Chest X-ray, AP view. Patient: 46 years old, sex M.
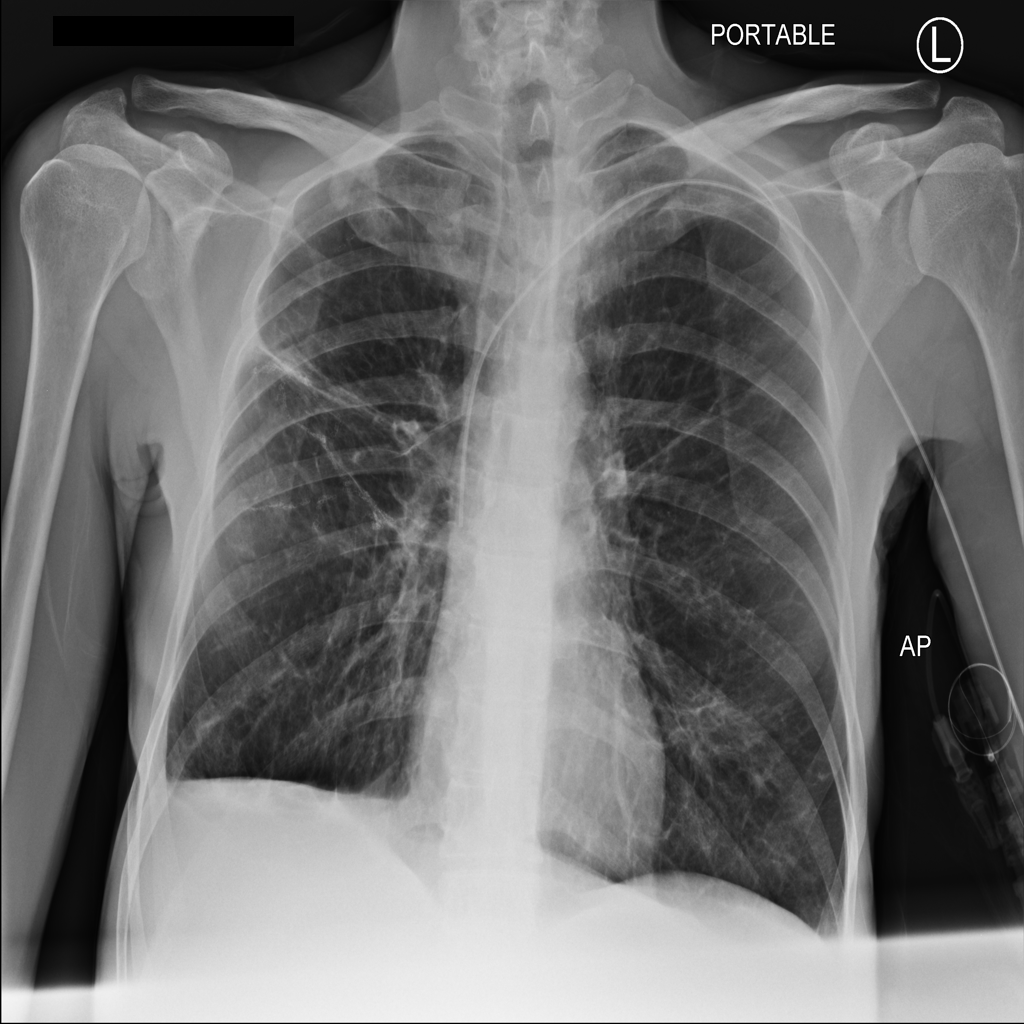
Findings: No Finding